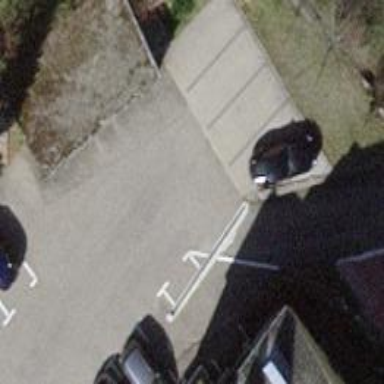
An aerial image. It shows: Road serving as parking aisle.